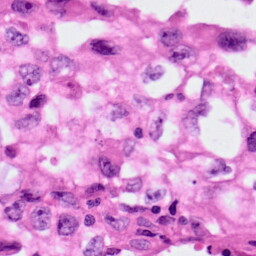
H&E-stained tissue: Lung